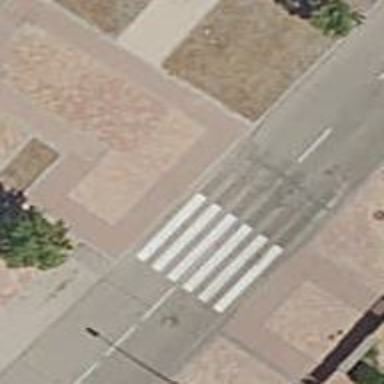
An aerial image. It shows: Marked crossing on the road.